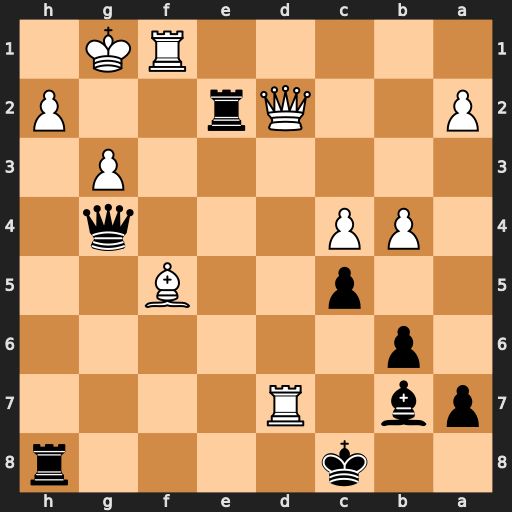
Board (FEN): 2k4r/pb1R4/1p6/2p2B2/1PP3q1/6P1/P2Qr2P/5RK1
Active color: b
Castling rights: -
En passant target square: -
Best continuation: Qxg3+ hxg3 Rh1#